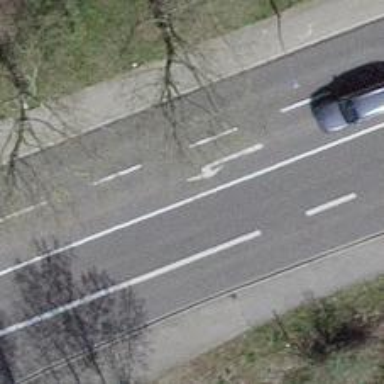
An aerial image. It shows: Asphalt road with sidewalks on both sides. The road is classified as primary highway.